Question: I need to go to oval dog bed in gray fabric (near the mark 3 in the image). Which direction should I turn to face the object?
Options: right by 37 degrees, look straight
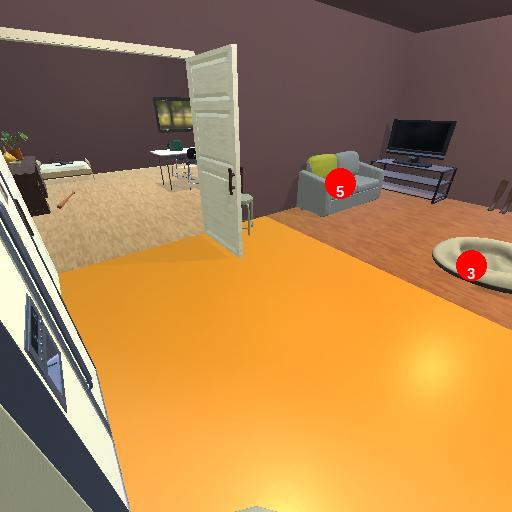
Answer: right by 37 degrees